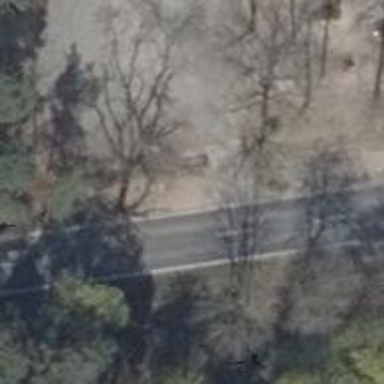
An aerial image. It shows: Asphalt road classified as primary highway.